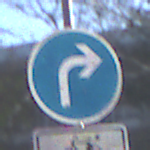
Verkehrszeichen: VorgeschriebeneFahrtrichtungRechts
Zusatzzeichen unten: EinspurigeFahrzeugeFrei6
Umgebung: Outdoor, Special
Tageszeit: MorningAfternoon
Wetter: Clear
Licht: Natural
Jahreszeit: Winter
Kontrast: HighContrast